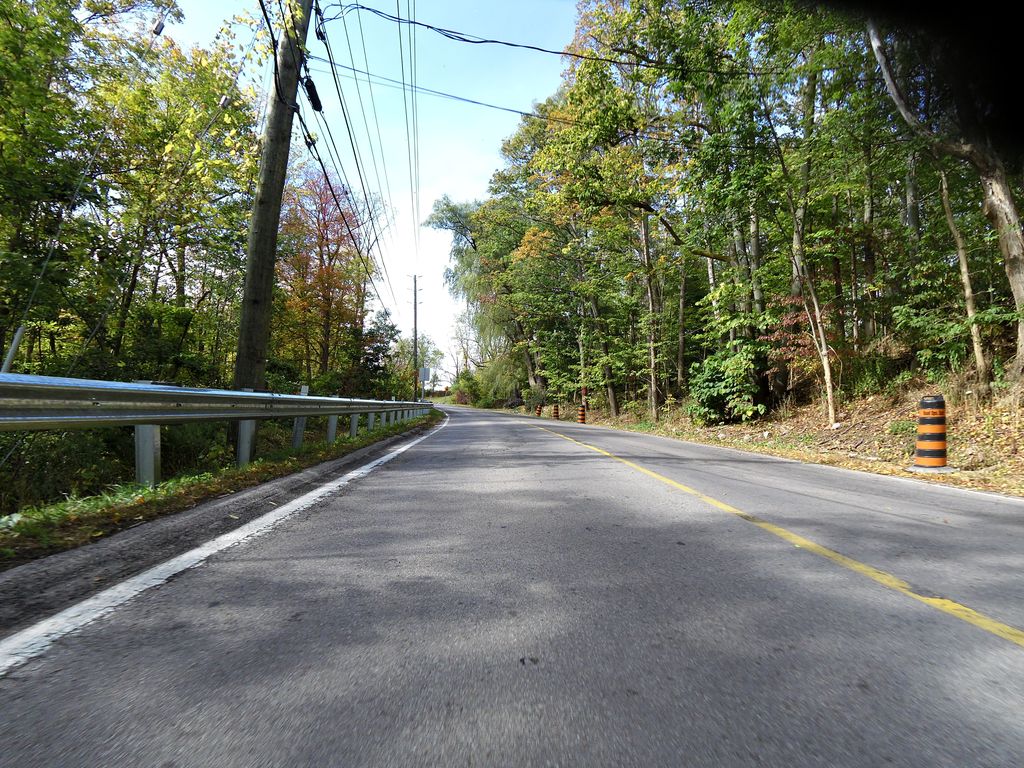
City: hamilton